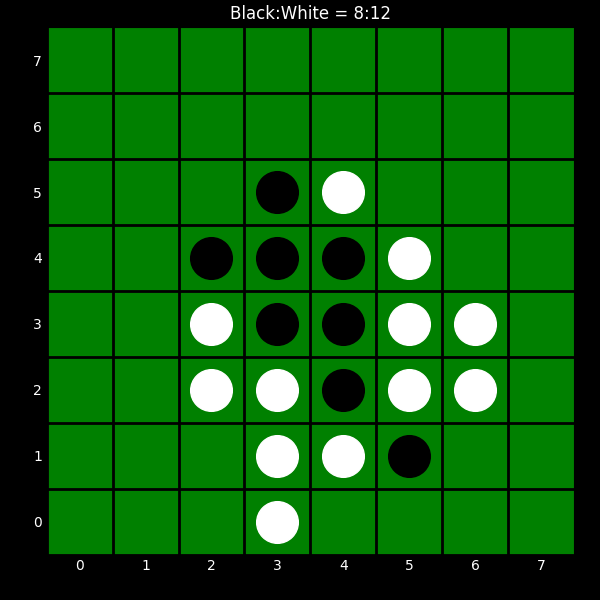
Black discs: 8
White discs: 12